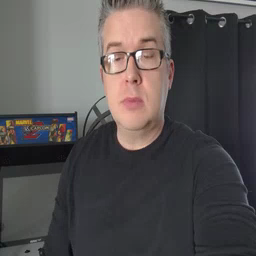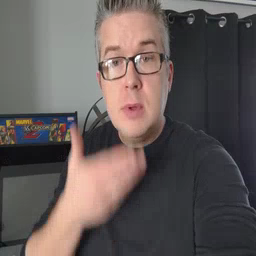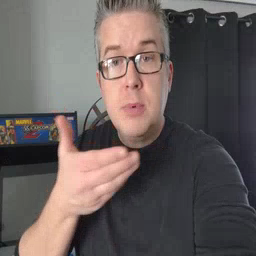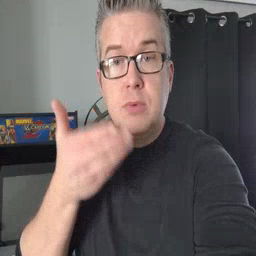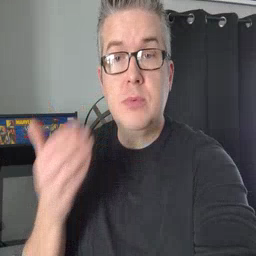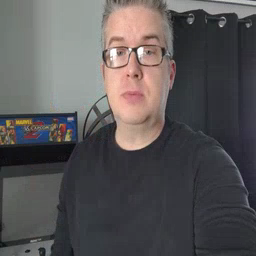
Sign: cereal